Question: I need to find an efficient query to count the number of field changes per history table entry.
Each time any data value changes in the Customer Table, a copy of the record is entered into the history table.
I would like a way to count the numbers of changes per entry into the history table. Each field would compare the current entry with the previous entry to determine a difference.
Is there a good way to do this? Without a sproc?

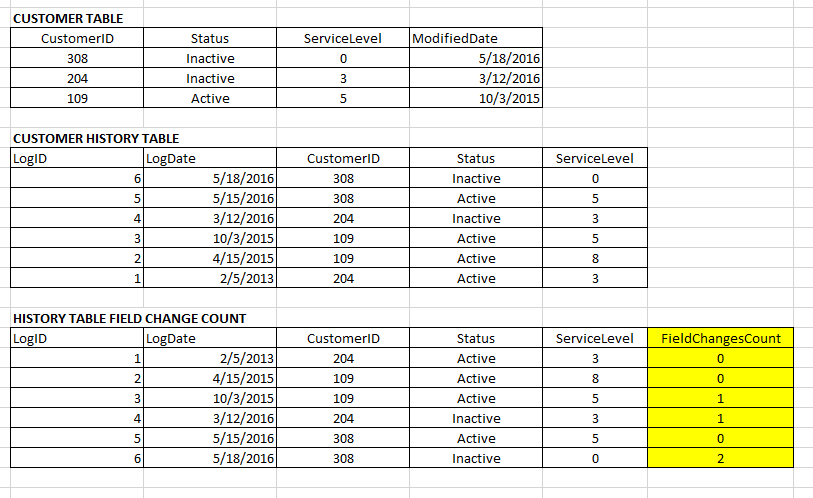
Answer: You may start something as the following. I don't have SQL Server environment at this moment, can not verify if everything is correct.
'''
WITH cte AS (
SELECT *, rn = ROW_NUMBER() OVER (PARTITION BY CustomerID ORDER BY ID)
FROM CustomerHistory
)
SELECT
c1.*,
FieldChangeCount =
(CASE WHEN c1.ServiceLevel <> c2.ServiceLevel THEN 1 ELSE 0 END)
+
(CASE WHEN c1.Status <> c2.Status THEN 1 ELSE 0 END)
FROM cte c1
LEFT JOIN cte c2
ON c1.CustomerID = c2. CustomerID
AND c2.rn = c1.rn - 1
ORDER BY c1.LogID
'''